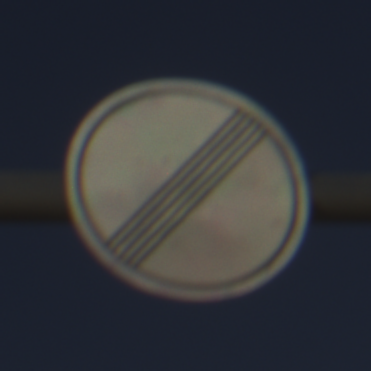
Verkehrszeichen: EndeSaemtlicherBegrenzungen
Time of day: SunriseSunset
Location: Outdoor (Nature)
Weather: Clear
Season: NotSpecified
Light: Natural